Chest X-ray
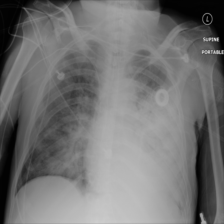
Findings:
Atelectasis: negative
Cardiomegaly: negative
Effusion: negative
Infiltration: positive
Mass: negative
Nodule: negative
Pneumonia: negative
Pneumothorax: negative
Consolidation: positive
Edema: negative
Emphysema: negative
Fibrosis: negative
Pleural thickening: negative
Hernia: negative